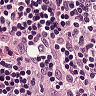
Metastatic tissue present: no